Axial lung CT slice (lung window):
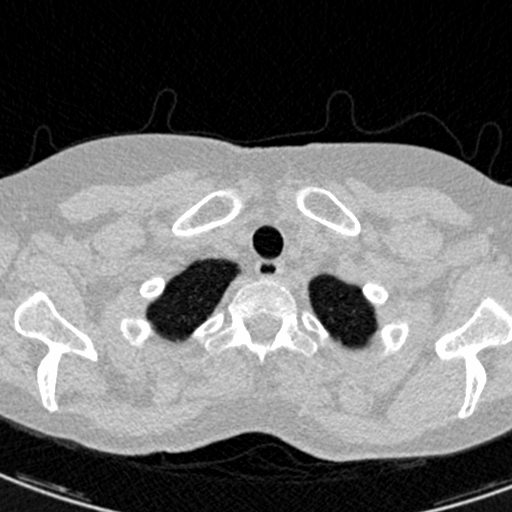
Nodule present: no